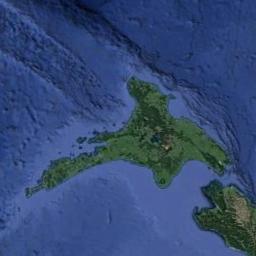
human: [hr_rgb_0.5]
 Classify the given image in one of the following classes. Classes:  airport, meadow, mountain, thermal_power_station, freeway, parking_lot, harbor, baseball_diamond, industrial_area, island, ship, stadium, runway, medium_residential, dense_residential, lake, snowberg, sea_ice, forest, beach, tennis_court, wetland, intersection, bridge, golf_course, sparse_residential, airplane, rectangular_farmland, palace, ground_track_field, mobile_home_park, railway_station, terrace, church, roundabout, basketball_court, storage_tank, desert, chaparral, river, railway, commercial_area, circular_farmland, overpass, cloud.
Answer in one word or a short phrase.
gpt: island